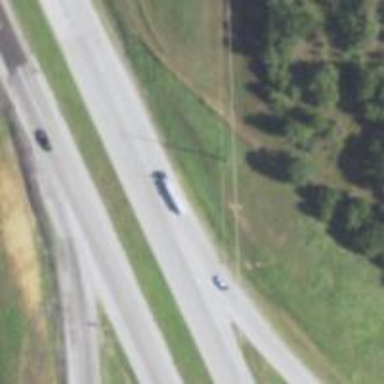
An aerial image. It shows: Trunk link highway.